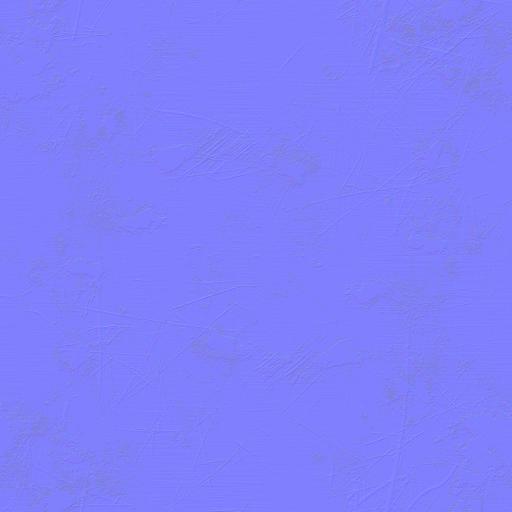
blue metal paint painted scratched scratches